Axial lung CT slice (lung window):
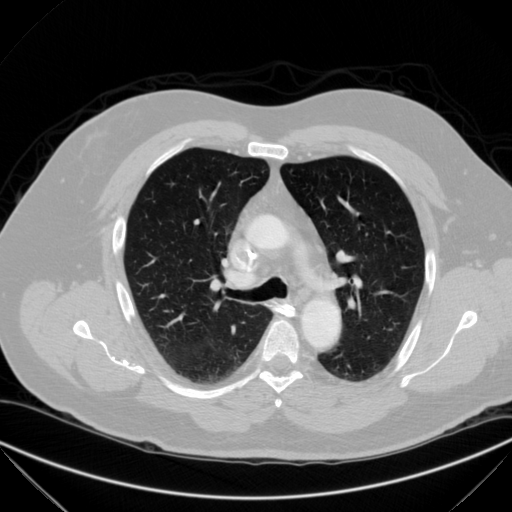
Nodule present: yes
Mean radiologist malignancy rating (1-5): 3